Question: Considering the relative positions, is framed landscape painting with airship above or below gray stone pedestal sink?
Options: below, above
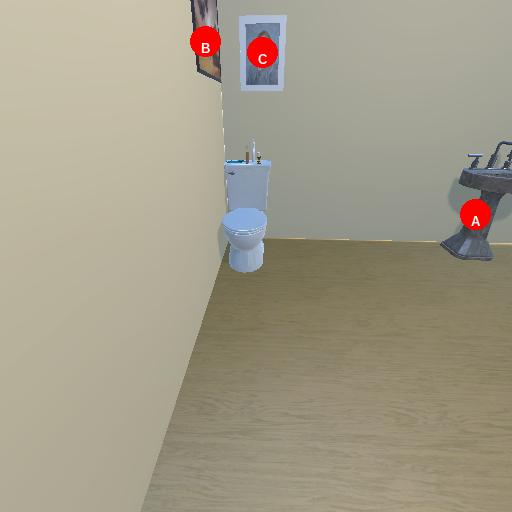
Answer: below